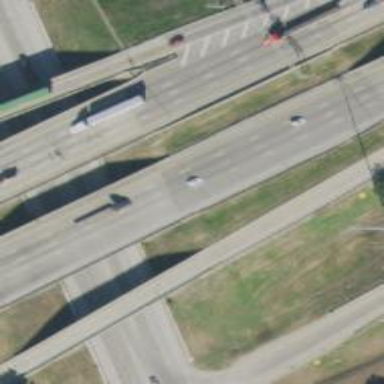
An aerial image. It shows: Bridge over motorway.